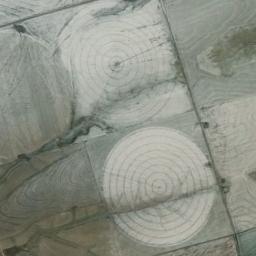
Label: circular_farmland